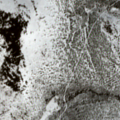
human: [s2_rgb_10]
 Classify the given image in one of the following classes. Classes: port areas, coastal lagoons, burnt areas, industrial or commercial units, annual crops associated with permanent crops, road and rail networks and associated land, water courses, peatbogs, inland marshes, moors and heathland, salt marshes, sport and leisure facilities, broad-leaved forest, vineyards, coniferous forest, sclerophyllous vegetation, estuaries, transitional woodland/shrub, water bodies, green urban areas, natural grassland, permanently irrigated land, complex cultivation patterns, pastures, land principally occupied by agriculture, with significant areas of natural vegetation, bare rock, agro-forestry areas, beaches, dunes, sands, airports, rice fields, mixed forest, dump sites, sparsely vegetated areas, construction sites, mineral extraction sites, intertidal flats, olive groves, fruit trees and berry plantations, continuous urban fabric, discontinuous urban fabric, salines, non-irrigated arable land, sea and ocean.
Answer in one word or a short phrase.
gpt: coniferous forest, mixed forest, moors and heathland, transitional woodland/shrub